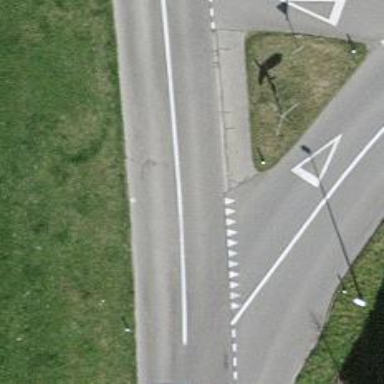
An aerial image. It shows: Bus stop with platform for public transport.